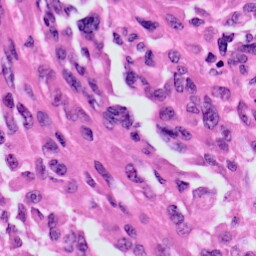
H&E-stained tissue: Skin